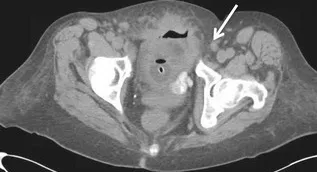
CT scan.
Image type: radiology (ct)